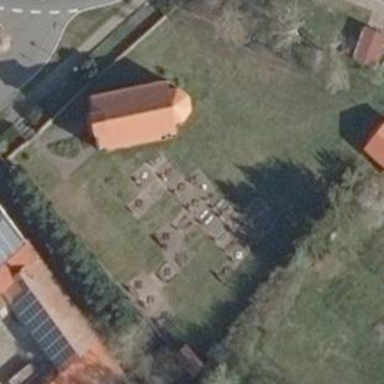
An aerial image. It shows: Grave yard.